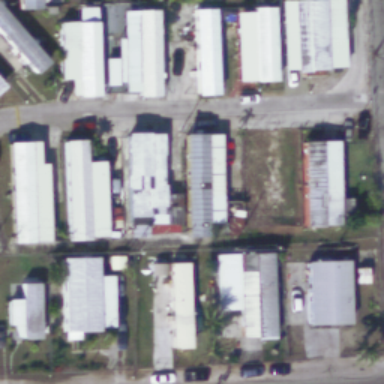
Many mobile homes arranged in lines in the mobile home park .